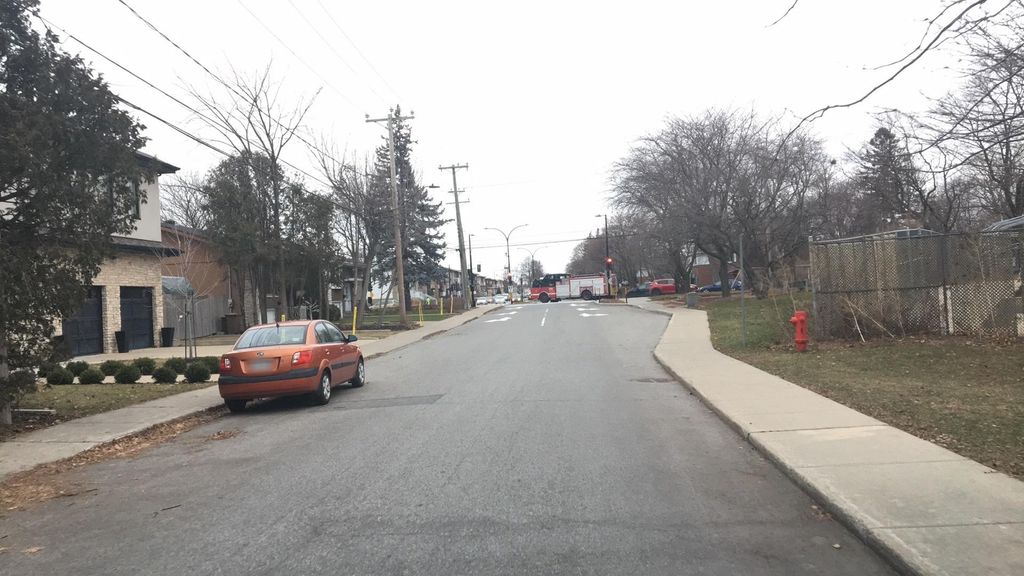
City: montreal